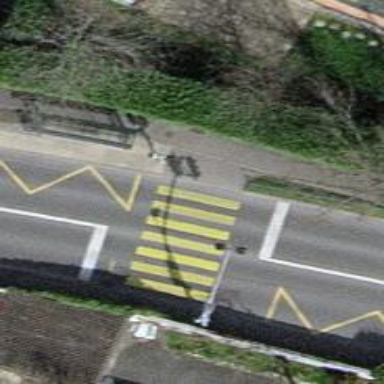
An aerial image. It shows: Crossing with traffic signals.